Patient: sex F, age 77
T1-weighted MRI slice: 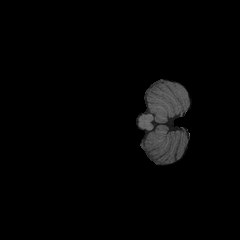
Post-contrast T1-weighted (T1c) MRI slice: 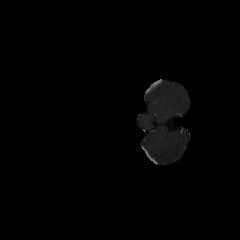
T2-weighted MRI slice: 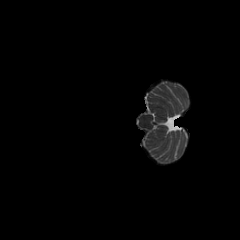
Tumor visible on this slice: no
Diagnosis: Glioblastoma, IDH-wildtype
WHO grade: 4